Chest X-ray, AP view. Patient: 51 years old, sex M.
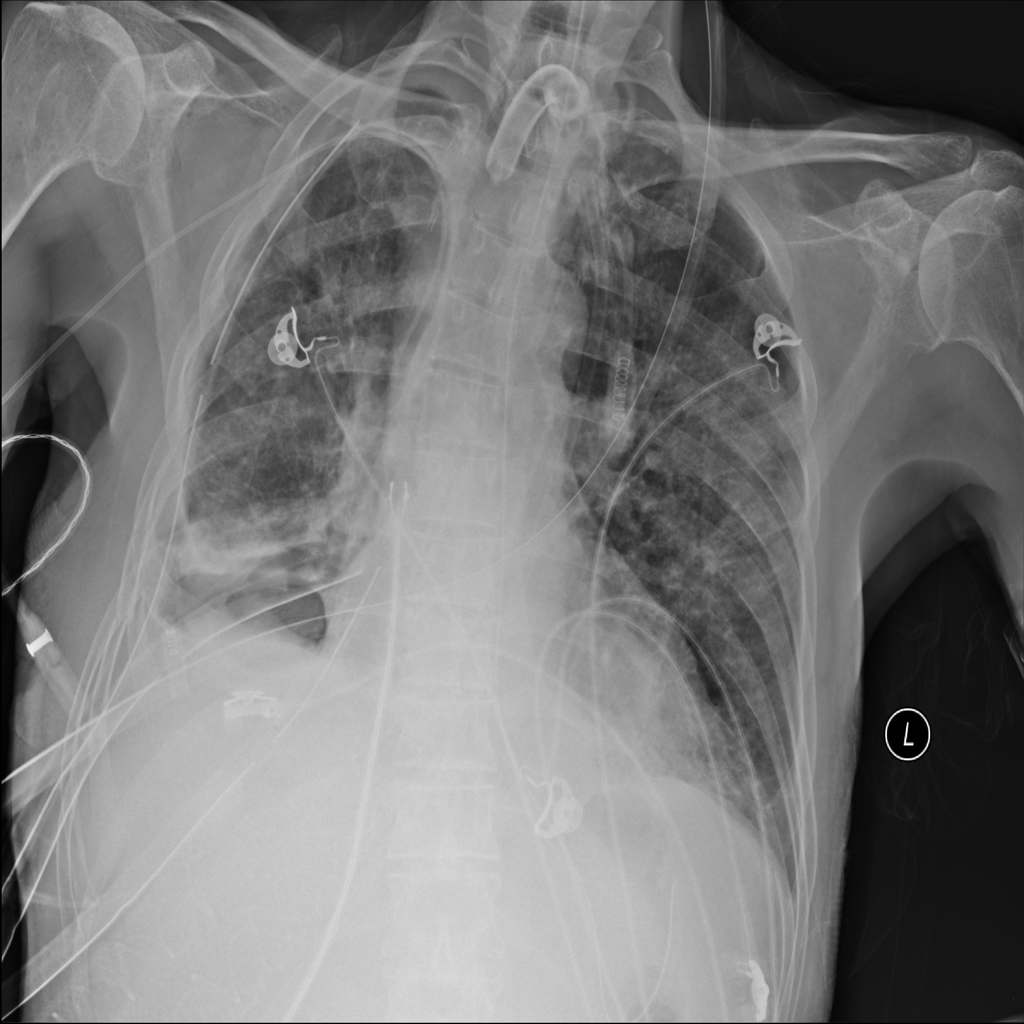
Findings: Atelectasis, Effusion, Pneumothorax